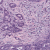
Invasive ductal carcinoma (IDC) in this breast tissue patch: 1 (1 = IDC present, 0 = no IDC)